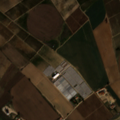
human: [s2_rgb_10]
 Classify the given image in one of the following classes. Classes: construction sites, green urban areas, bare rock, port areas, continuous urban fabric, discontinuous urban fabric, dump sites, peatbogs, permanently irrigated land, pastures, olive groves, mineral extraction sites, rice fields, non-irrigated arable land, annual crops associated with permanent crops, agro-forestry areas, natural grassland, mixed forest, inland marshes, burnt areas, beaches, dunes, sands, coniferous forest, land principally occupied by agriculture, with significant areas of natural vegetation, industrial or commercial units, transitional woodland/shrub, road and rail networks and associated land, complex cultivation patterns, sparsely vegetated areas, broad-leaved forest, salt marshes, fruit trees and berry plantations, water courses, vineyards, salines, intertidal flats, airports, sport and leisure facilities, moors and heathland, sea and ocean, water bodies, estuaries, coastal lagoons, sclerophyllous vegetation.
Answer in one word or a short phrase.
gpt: industrial or commercial units, permanently irrigated land, vineyards, complex cultivation patterns